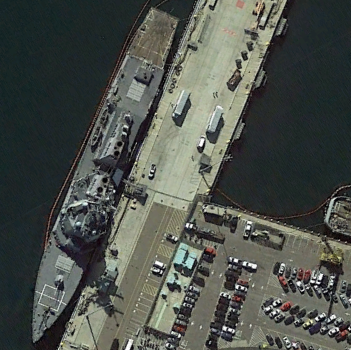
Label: destroyer